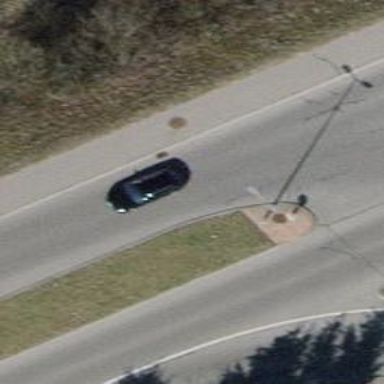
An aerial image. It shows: Secondary road with asphalt surface.